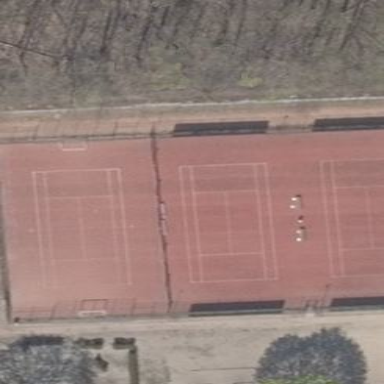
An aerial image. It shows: Multi-sport pitch with tartan surface.